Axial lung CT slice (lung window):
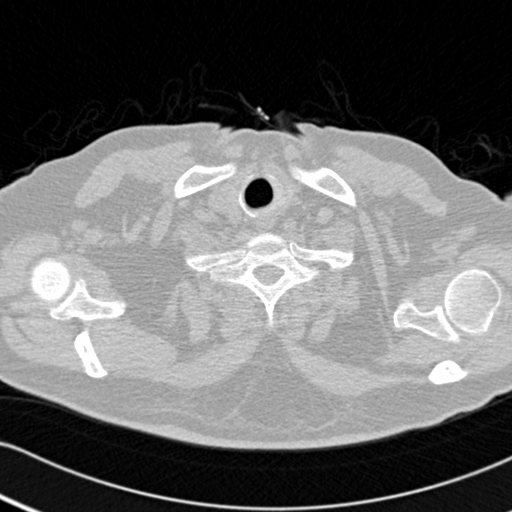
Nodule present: no